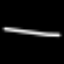
Label: line